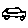
Label: car